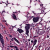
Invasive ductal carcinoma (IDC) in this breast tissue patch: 1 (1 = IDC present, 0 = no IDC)